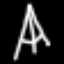
Label: The Eiffel Tower